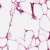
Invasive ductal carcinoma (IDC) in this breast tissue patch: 0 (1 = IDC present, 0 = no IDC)